Question: I'm beginning to start to draw custom shapes using core graphics on iOS. Right now I am trying to draw a rectangle with a transparent arc cut on one side.

I'm trying to use the 'CGContextAddArcToPoint' function to draw the arc but can't get the gist out of it. Also, is there other way to achieve this shape?
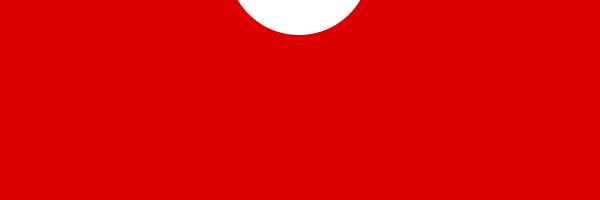
Answer: '''
// Set fill color to red
CGContextSetRGBFillColor(context, 1.0, 0.0, 0.0, 1.0);
// Move to the upper-left corner of the rect
CGContextMoveToPoint(context, CGRectGetMinX(rect), CGRectGetMinY(rect));
// Add a line to the left side of the hole
CGContextAddLineToPoint(context, CGRectGetMidX(rect) - holeRadius, CGRectGetMinY(rect));
// Add the semi-circular hole
CGContextAddArc(context, CGRectGetMidX(rect), CGRectGetMinY(rect), holeRadius, M_PI, 0, 1);
// Add a line to the top-right corner
CGContextAddLineToPoint(context, CGRectGetMaxX(rect), CGRectGetMinY(rect));
// Add the remaining sides of the rectangle
CGContextAddLineToPoint(context, CGRectGetMaxX(rect), CGRectGetMinY(rect));
CGContextAddLineToPoint(context, CGRectGetMaxX(rect), CGRectGetMaxY(rect));
CGContextAddLineToPoint(context, CGRectGetMinX(rect), CGRectGetMaxY(rect));
// Close path and fill with current fill color
CGContextClosePath(context);
CGContextFillPath(context);
'''

Now, the really fun part is figuring out how to make it an elliptical hole instead of a circular one. That I leave to the reader :)